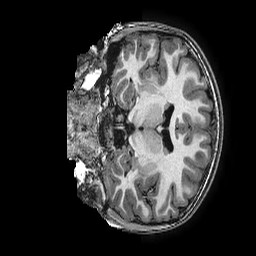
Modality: T1w
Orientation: coronal
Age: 13
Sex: female
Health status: ill
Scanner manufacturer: ge
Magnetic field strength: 3 T
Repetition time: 0.0077 s
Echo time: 0.003436 s